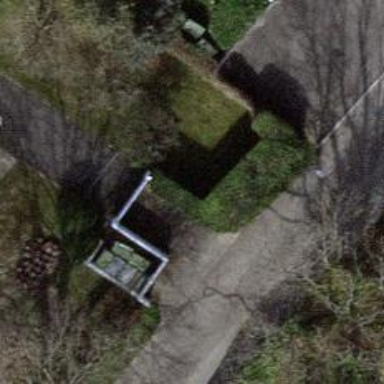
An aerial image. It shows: Gate.